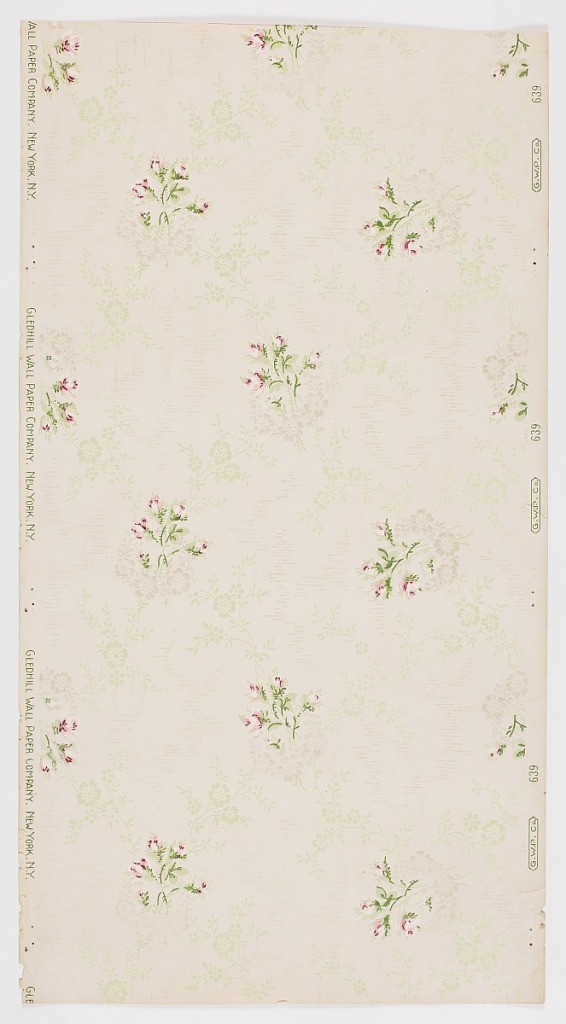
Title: Ceiling paper
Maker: Gledhill Wall Paper Co., New York, New York, founded 1900
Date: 1905–1915
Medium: Machine-printed paper, liquid mica
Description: On gray ground, light green bouquets of flowers along with colorful bouquets in green, pink and white.